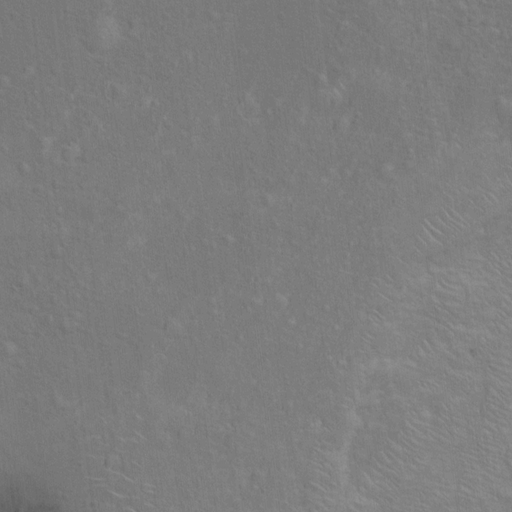
Objects detected: cone